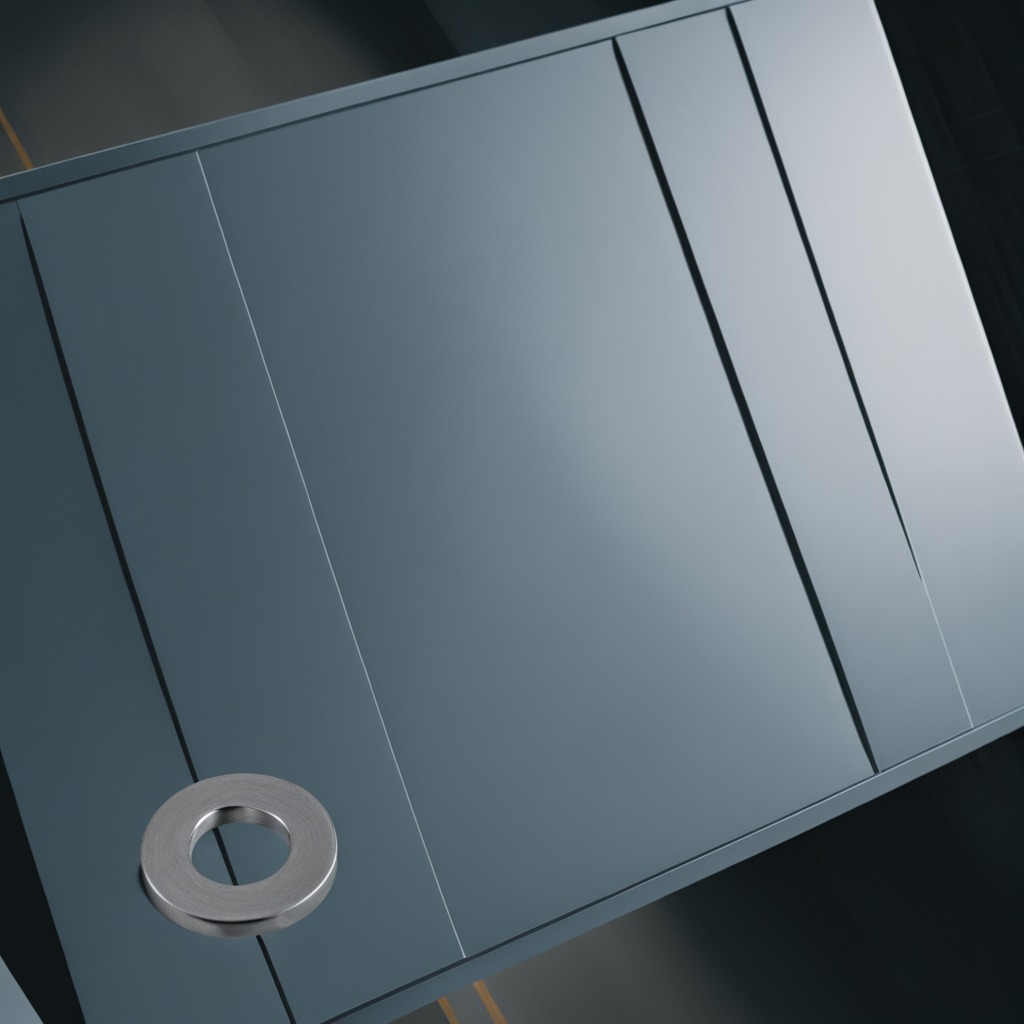
A flat metal washer is lying on the toolbox surface.